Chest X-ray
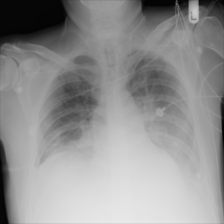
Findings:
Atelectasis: negative
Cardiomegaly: negative
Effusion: positive
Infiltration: negative
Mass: negative
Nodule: negative
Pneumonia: negative
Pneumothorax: negative
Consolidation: negative
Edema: negative
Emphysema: negative
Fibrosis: negative
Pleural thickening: negative
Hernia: negative